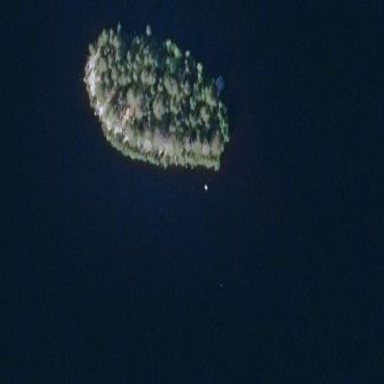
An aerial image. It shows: Islet.